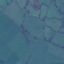
Land use / land cover class: Pasture